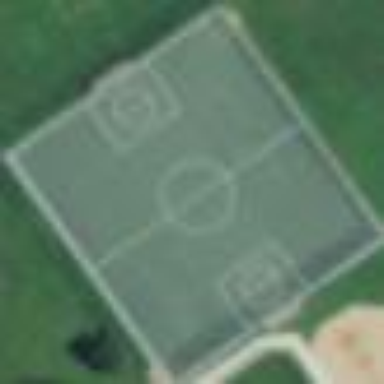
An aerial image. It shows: Handball pitch for leisure land.